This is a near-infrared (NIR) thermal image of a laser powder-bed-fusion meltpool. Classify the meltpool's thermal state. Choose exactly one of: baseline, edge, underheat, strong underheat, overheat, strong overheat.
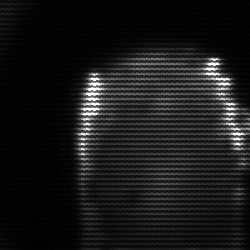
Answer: baseline